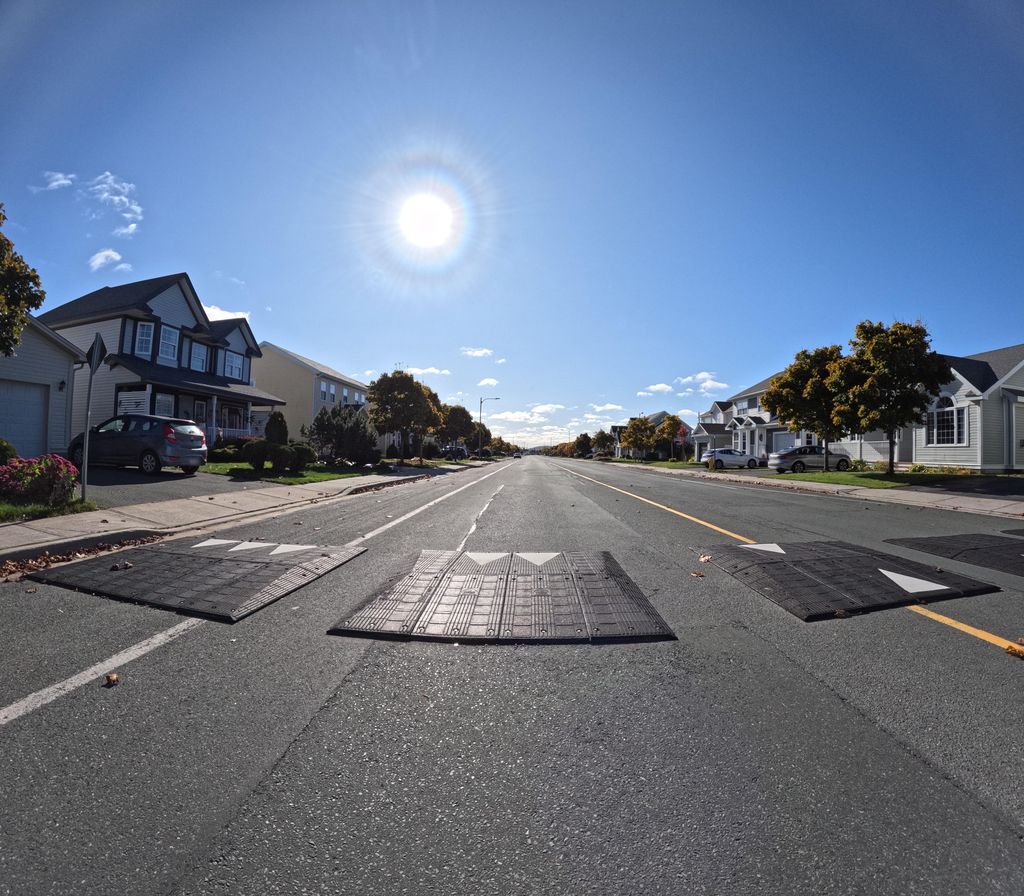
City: st_johns